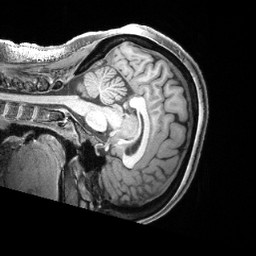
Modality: T1w
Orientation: sagittal
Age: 40
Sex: female
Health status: healthy
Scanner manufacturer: siemens
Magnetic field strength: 3 T
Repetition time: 2.4 s
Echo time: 0.00222 s